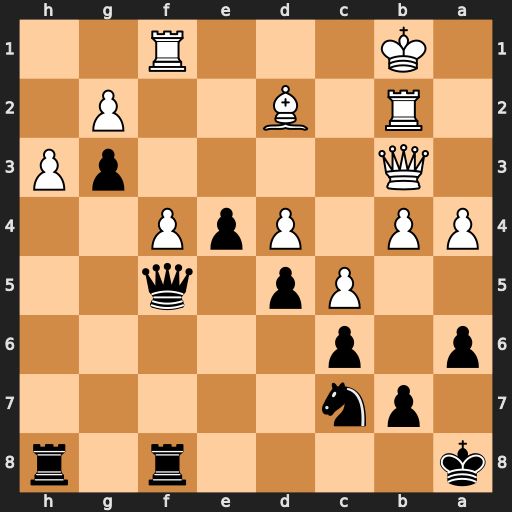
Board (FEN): k4r1r/1pn5/p1p5/2Pp1q2/PP1PpP2/1Q4pP/1R1B2P1/1K3R2
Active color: b
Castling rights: -
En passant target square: -
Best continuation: e3+ Ka1 exd2